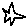
Label: star